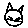
Label: cat